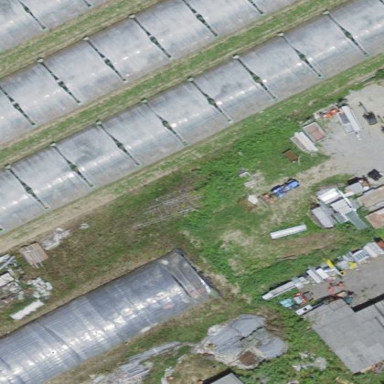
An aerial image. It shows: Greenhouse.